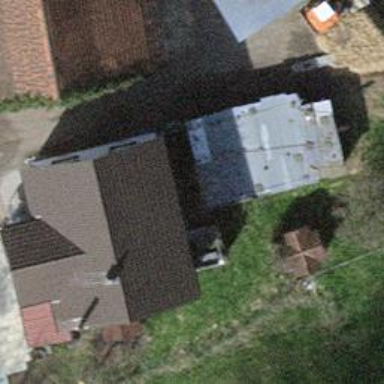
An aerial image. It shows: Shed.